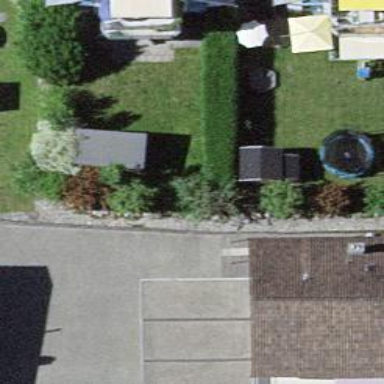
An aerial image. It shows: Hedge acting as barrier.